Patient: sex M, age 71
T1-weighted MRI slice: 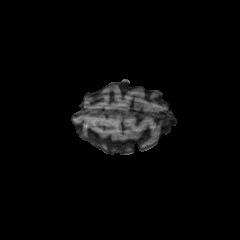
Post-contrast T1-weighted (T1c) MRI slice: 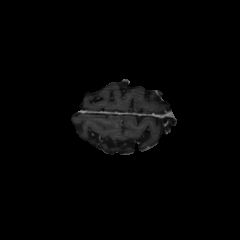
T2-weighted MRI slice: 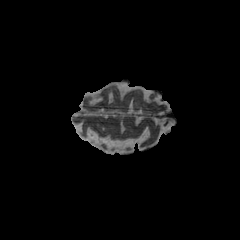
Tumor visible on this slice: yes
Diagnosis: Glioblastoma, IDH-wildtype
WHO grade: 4